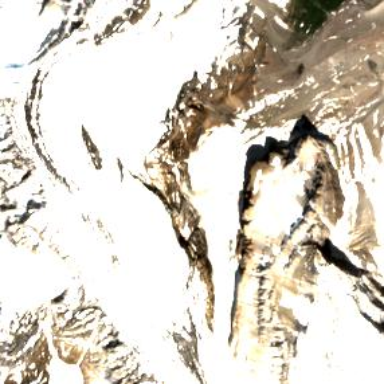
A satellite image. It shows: Stunning view of glacier.